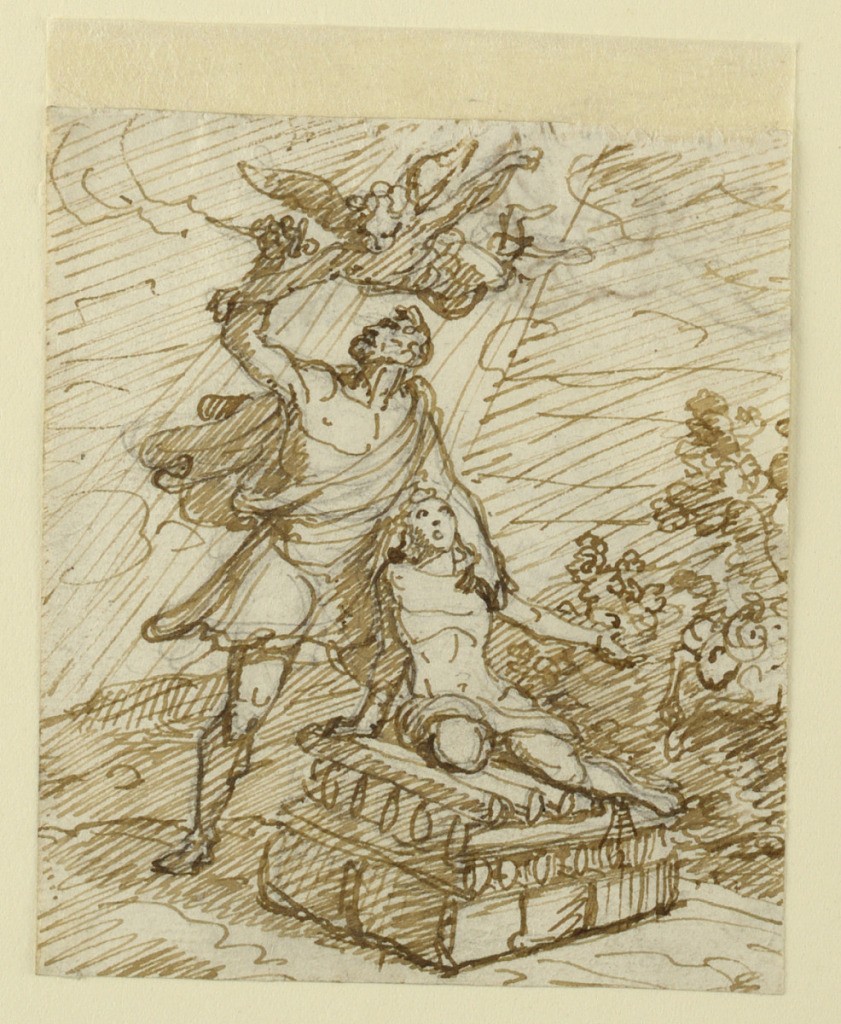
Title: The Sacrifice of Isaac
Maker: Gaetano Monti, Italian, ca. 1750–1824
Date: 1800–1824
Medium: Pen and brown ink, graphite on cream paper
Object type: Drawing
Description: Abraham is shown being stopped by a flying angel as he is about to sacrifice Isaac. Rays of light shine upon the figures. Verso: sketches of Abraham and the angel.